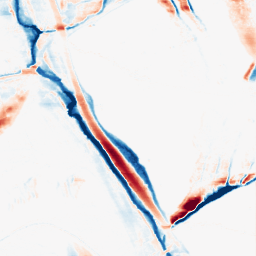
Category: morphological
Decomposition family: morphological_ellipse
Decomposition parameters: operation: average
width: 5
height: 30
Upsampling method: linear_exact
Upsampling parameters: scale: 2
Upsampling scale: 2